Question: I am using iOS Native code and I want this kind of Functionality is it possible to Add Plus(+) button on TO Section of Email?if Yes then Can I implement the contact app Look and Feel here and Grab the Email id? Please need some suggestion how can i achieve this kind of Functionality?

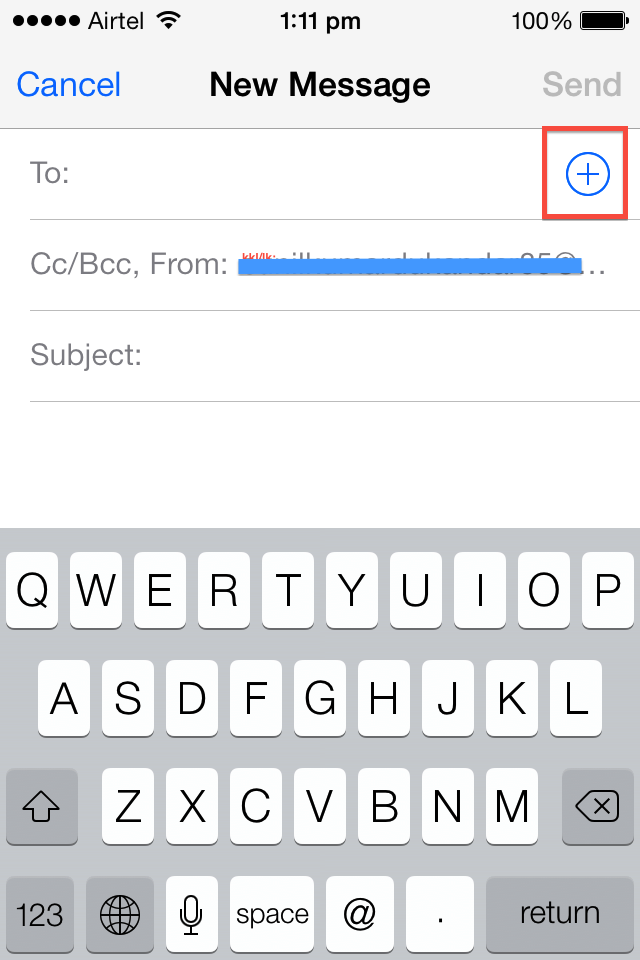
Answer: No, i think there is not native api for Grab the Email in that way,
Here are some custom libraries,
- <URL>